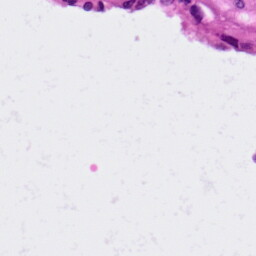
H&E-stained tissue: Lung